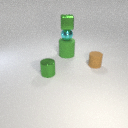
small green metal cylinder in front of small brown rubber cylinder